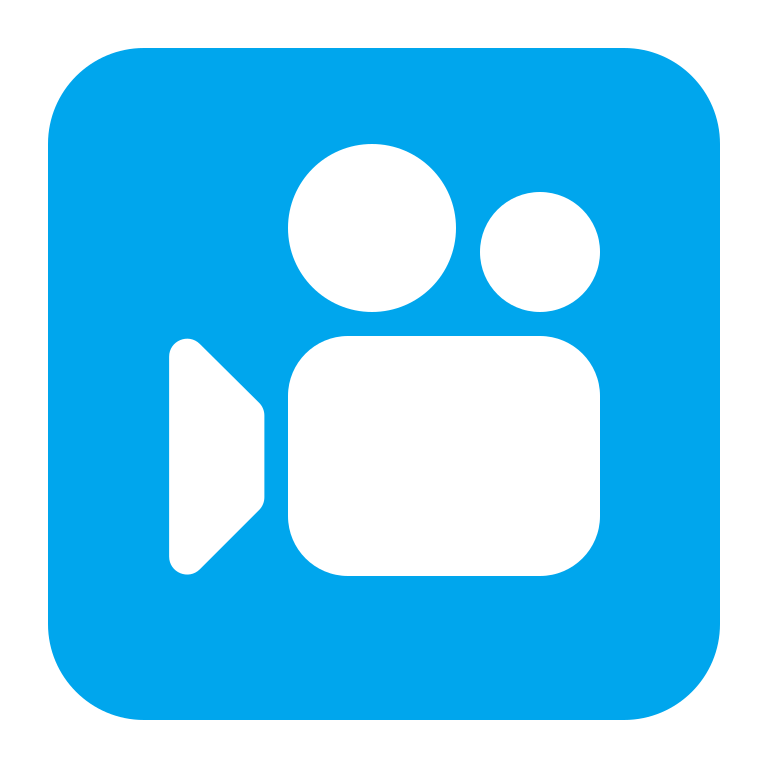
cinema flat